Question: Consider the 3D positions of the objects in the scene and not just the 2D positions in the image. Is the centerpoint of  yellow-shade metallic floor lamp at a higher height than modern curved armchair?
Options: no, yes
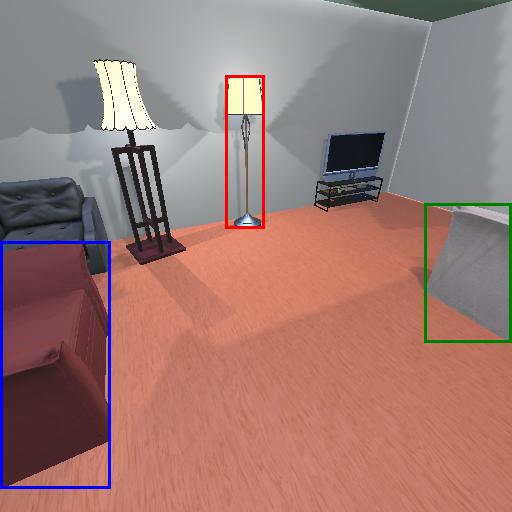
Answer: no